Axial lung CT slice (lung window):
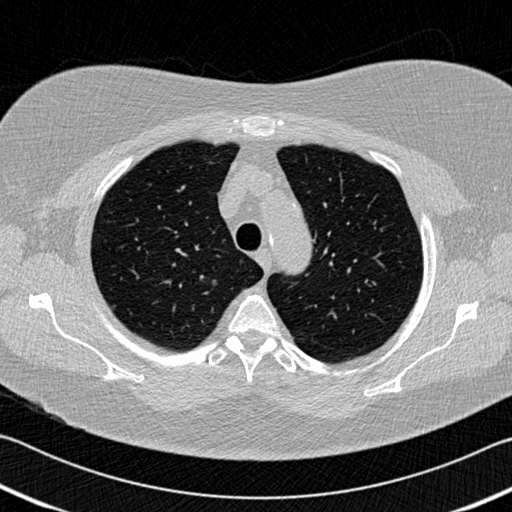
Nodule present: yes
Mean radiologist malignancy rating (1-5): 2.667